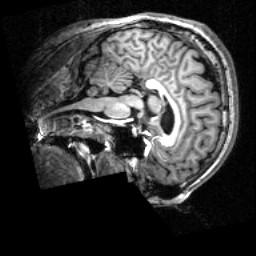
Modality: T1w
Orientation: sagittal
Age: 21
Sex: male